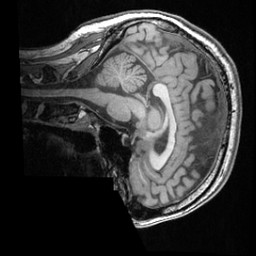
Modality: T1w
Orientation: sagittal
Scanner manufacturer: ge
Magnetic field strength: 3 T
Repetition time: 0.008572 s
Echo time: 0.003384 s